A bearing vibration time series has been folded into this square grayscale image, one row per segment of consecutive samples. Based on the visible evidence, which condition applies: normal, inner_race, outer_race, ball?
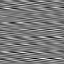
Answer: outer_race